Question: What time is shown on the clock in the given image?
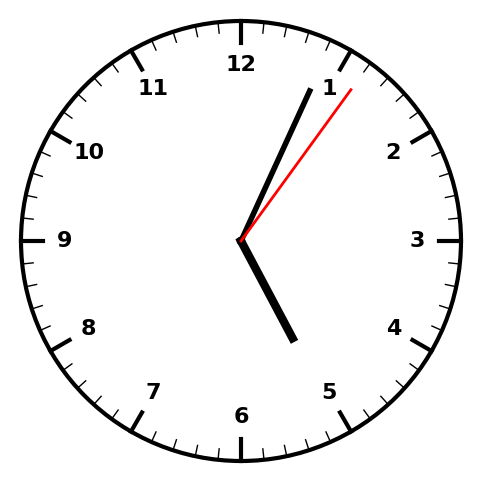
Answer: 05:04:06